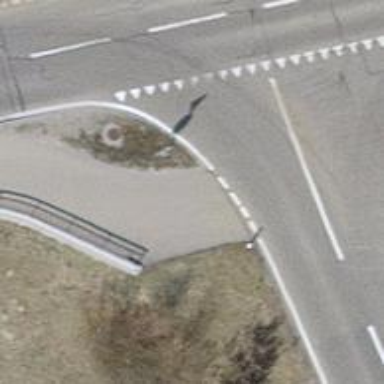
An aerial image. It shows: Road with "give way" sign.